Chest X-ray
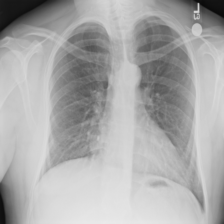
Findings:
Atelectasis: negative
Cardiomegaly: negative
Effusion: negative
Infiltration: negative
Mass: negative
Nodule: negative
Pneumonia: negative
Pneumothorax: negative
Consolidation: negative
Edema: negative
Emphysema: negative
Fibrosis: negative
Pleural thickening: negative
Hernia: negative